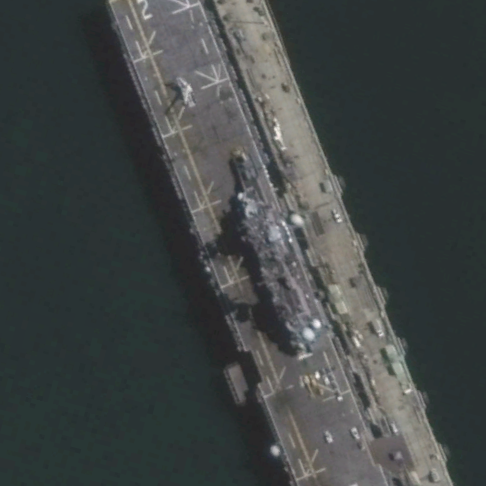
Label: assault